Interaction volume radius: 5 \u00c5
Interaction volume height: 20 \u00c5
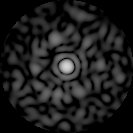
Disorder parameter: 0.8608